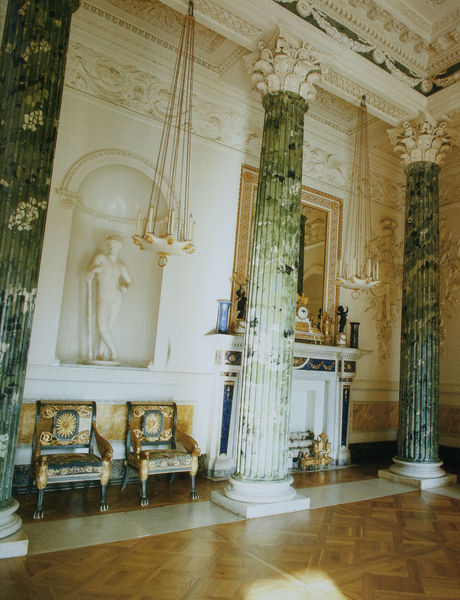
Titel: Griechischer Saal
Künstler: Charles Cameron
Standort: St. Petersburg
Institution: Schloss Pawlowsk
Schlagwörter: blau, gemälde, nackt, schatten, weiß, grün, ocker, blumen, braun, holz, lampe, licht, marmor, raum, stuhl, stühle, säule, säulen, zimmer, schloss, ornament, wand, architektur, barock, sockel, innenraum, möbel, spiegel, sonne, boden, figur, gold, sessel, adel, decke, klassizismus, kamin, skulptur, statue, relief, farbig, parkett, farbe, saal, salon, detail, glanz, dekor, kerze, uhr, kerzen, kronleuchter, leuchter, lüster, stuck, plastik, edel, foto, erker, nische, belichtung, antike, münchen, strahlen, ketten, architrav, kapitelle, kapitell, girlanden, fries, villa, kerzenhalter, kerzenleuchter, skulpturen, farbfoto, museum, basis, merkur, bemalung, décor, korinthisch, kannelüren, herkules, schaft, rillen, kandelaber, rille, neoclassique, antique, wandnische, gebälk, colonne, akanthus, cheminée, repräsentativ, architecture, chapiteau, colonnes, stuckaturen, chateau, photographie, russe, rundbogennische, amalienburg, deckenleuchter, stuckatur, moderne, photo, salle, marbre, art, marmorsäule, lustre, hängeleuchter, figurennische, konrinthisch, parquet, horloge, fauteuils, moulures, moulure, luminaire, versails, klauenfuß